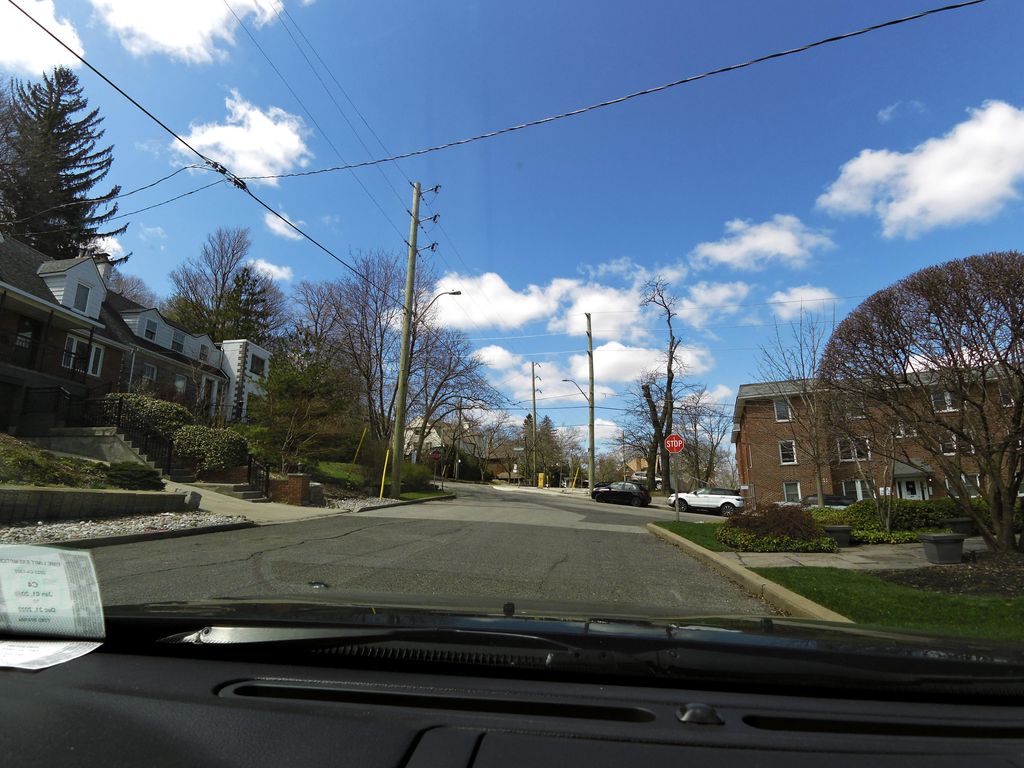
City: hamilton